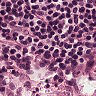
Metastatic tissue present: no